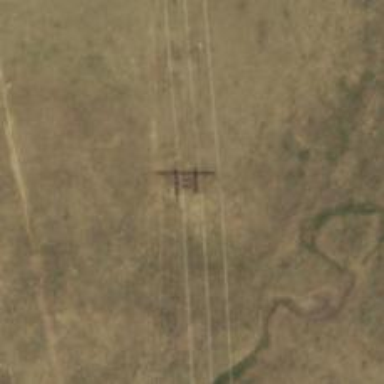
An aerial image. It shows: H-frame power tower with distinctive design.